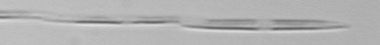
Label: Pseudo-nitzschia